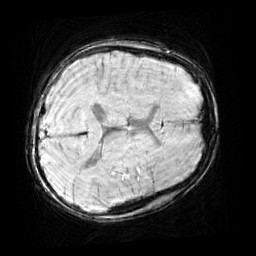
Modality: SWI
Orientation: axial
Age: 11
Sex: male
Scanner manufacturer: siemens
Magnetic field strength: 3 T
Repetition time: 0.027 s
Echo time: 0.02 s